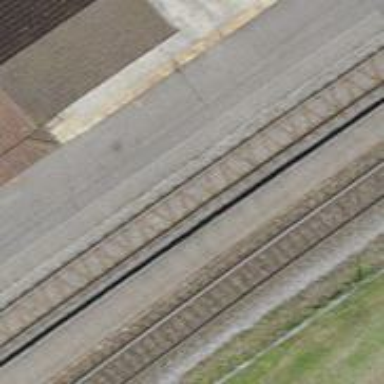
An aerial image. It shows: Public transport stop position along the railway.